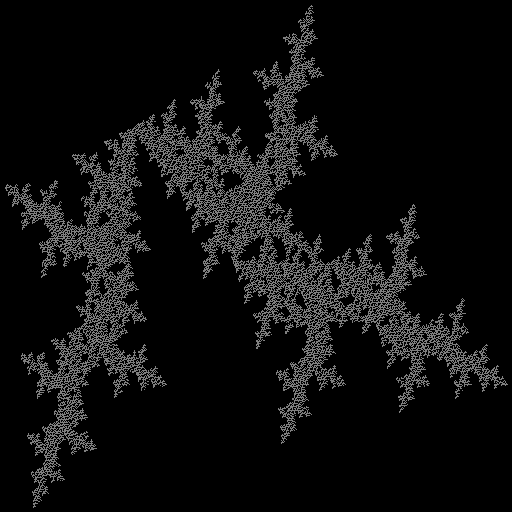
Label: a3